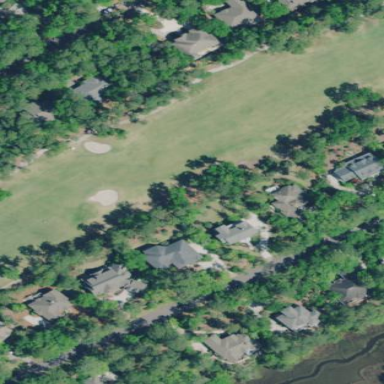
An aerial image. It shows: Scenic golf fairway.